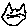
Label: cat